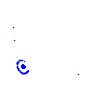
Particle: pion